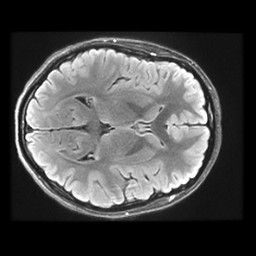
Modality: FLAIR
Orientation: axial
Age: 21
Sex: female
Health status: healthy
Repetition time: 12 s
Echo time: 0.09782 s